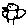
Label: bird